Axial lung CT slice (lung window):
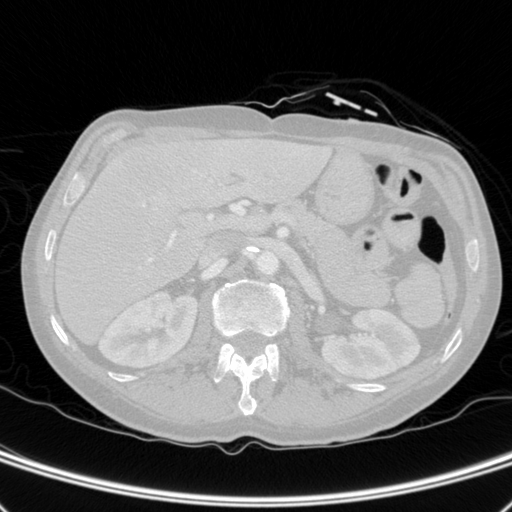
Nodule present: no